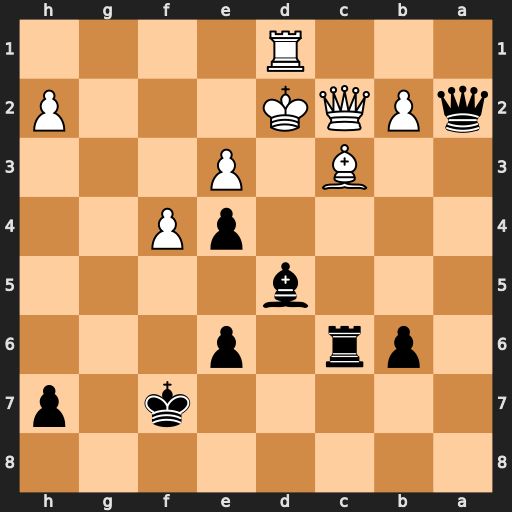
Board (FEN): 8/5k1p/1pr1p3/3b4/4pP2/2B1P3/qPQK3P/3R4
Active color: b
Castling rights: -
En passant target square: -
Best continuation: Bb3 Qxe4 Rd6+ Ke1 Rxd1+